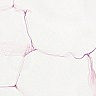
Metastatic tissue present: no